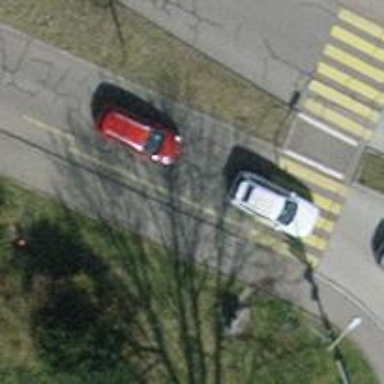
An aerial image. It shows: Asphalt residential road with dedicated cycle lane.